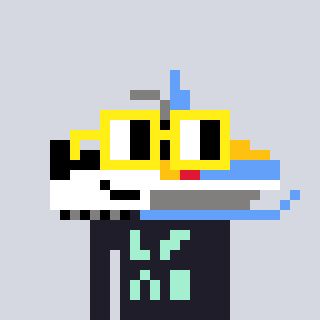
a pixel art character with square yellow glasses, a snowmobile-shaped head and a grayscale-colored body on a cool background